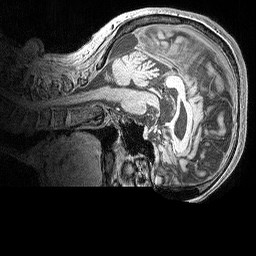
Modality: MP2RAGE
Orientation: sagittal
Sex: female
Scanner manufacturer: siemens
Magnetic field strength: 3 T
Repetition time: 5 s
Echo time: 0.00292 s